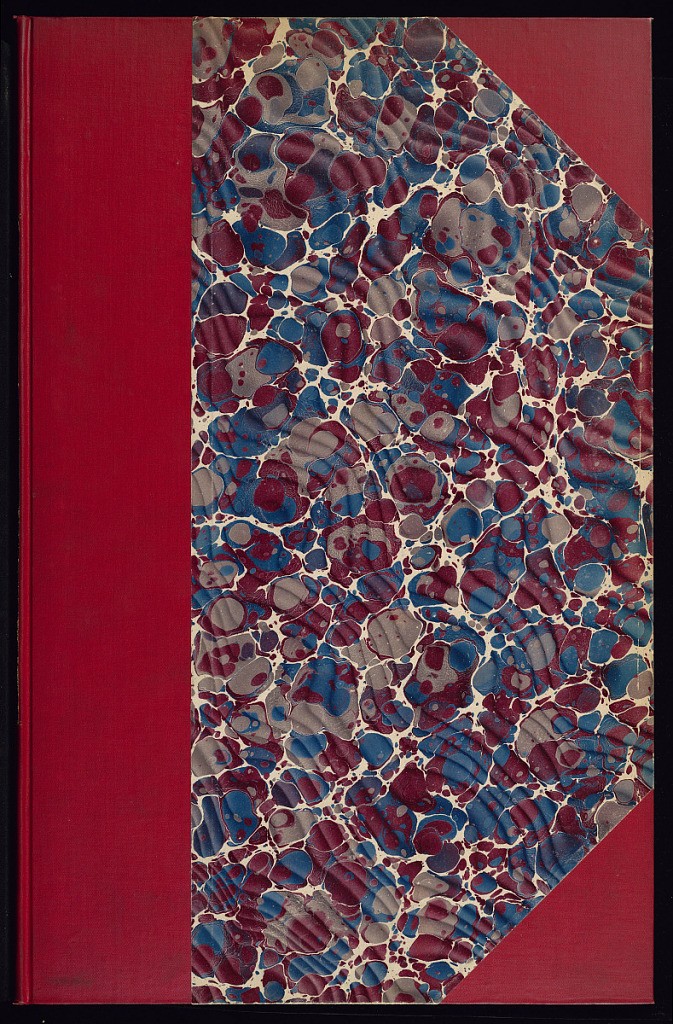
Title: Album of Decorative Ironwork Designs for Gates, Balustrades, and Altar Rails
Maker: Caillouet, French, mid-18th century
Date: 1775–87
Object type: Album
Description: Album of decorative ironwork designs. The designs include garden and church gates, church altar (communion) rails, and balcony and staircase balustrades. Some designs feature royal and religious iconography. The plates are signed and numbered.